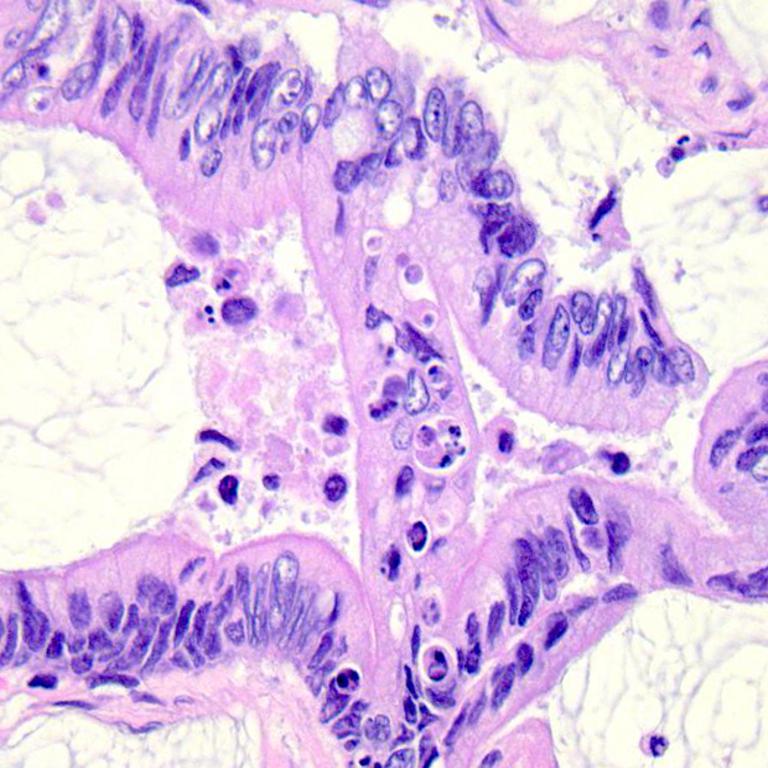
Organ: colon
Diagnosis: adenocarcinomas